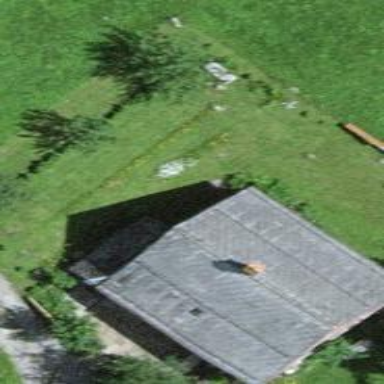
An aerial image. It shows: Detached building with gabled roof.